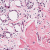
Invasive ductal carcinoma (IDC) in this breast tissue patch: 0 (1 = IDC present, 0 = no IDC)